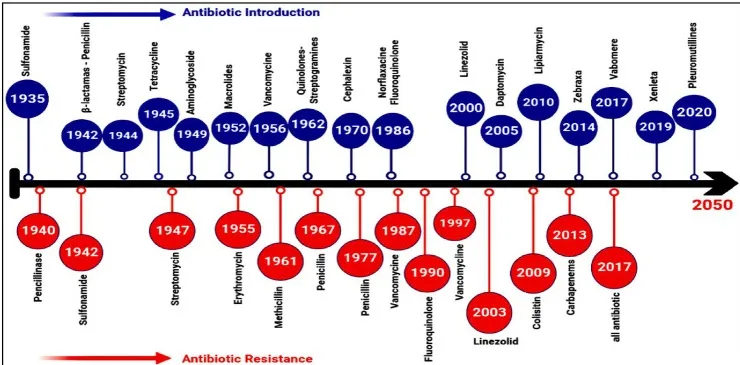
(B) Timeline illustrates antibiotics evolution. (B) Reprinted from Figure 1 in "Antimicrobial resistance and recent alternatives to antibiotics for the control of bacterial pathogens with an emphasis on foodborne pathogens" by, licensed under Creative Commons Attribution (CC BY) license (https://creativecommons. Org/licenses/by/4.0.
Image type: pathology (giemsa)